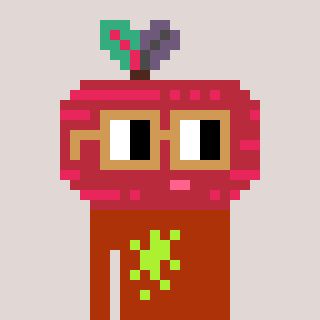
a pixel art character with square brown glasses, a beet-shaped head and a hotbrown-colored body on a warm background